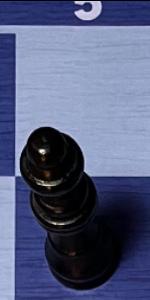
Label: Queen_Black